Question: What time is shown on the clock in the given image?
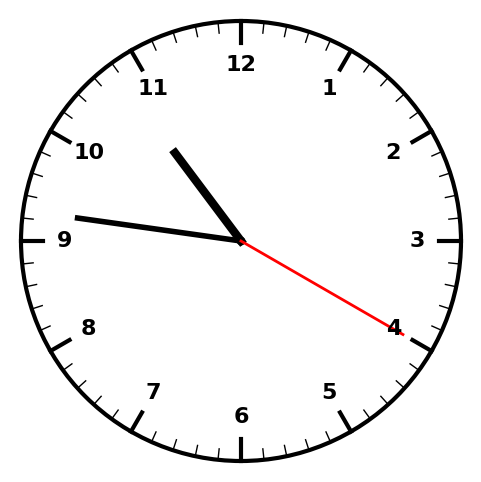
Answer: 10:46:20